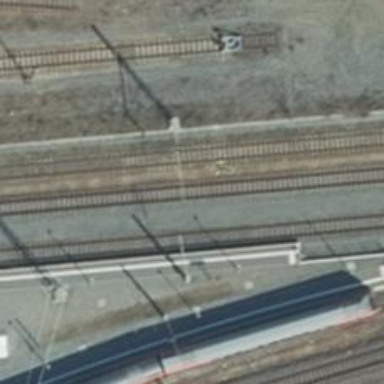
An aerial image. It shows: Railway track with contact line for electrification.